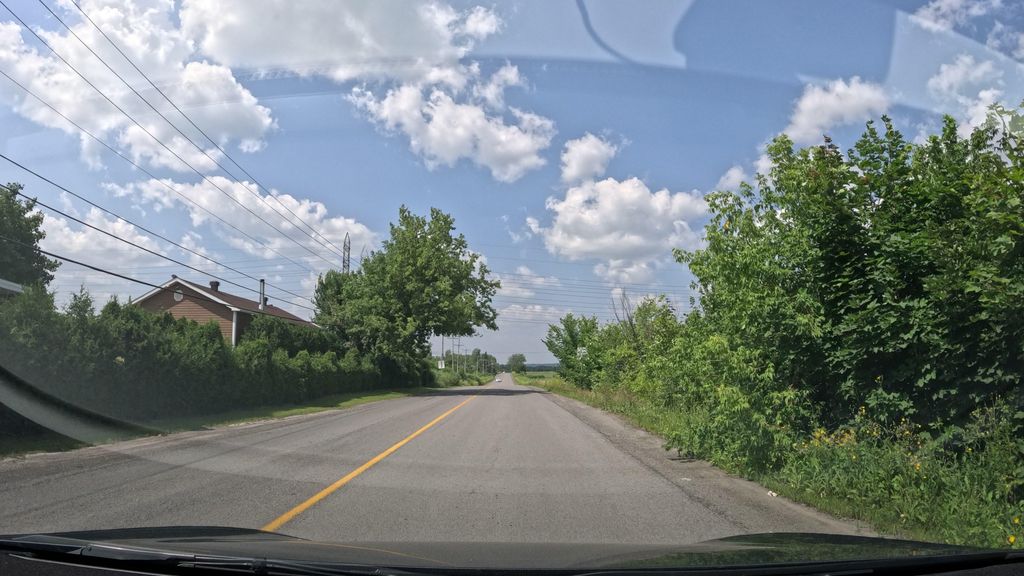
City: montreal